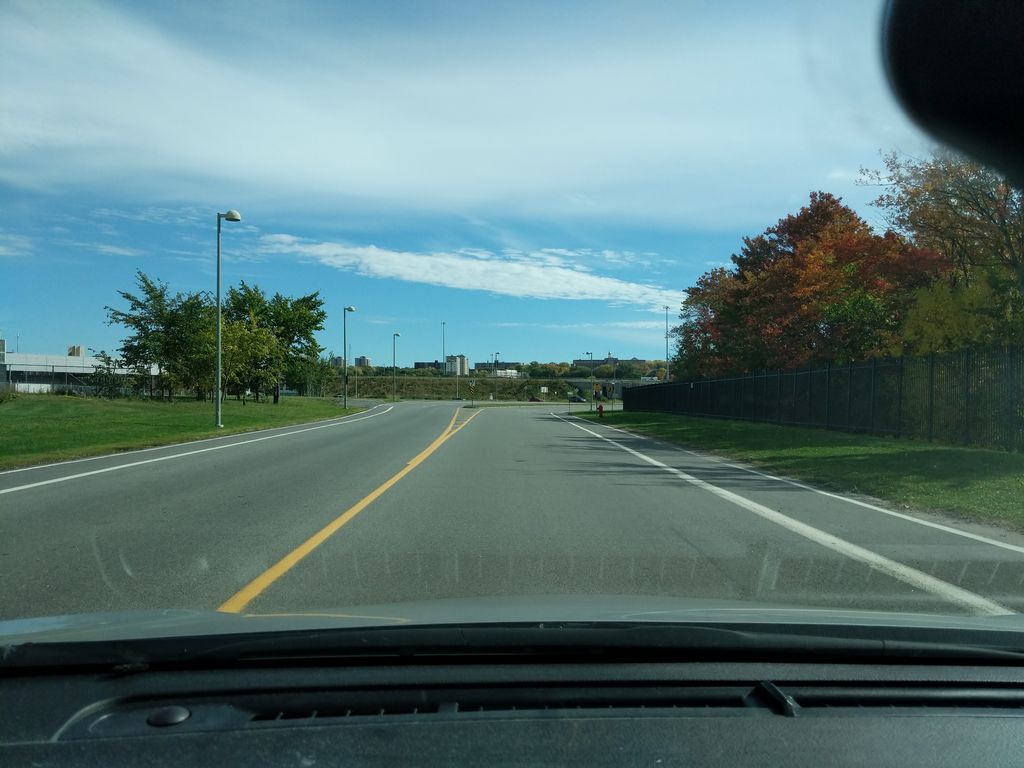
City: quebec_city